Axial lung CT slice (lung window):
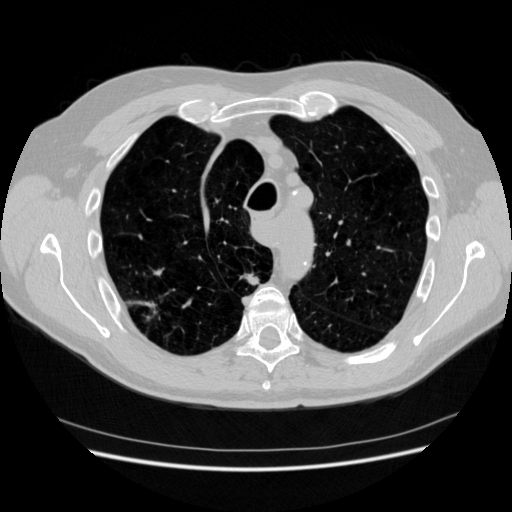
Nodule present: yes
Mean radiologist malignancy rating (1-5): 4.75